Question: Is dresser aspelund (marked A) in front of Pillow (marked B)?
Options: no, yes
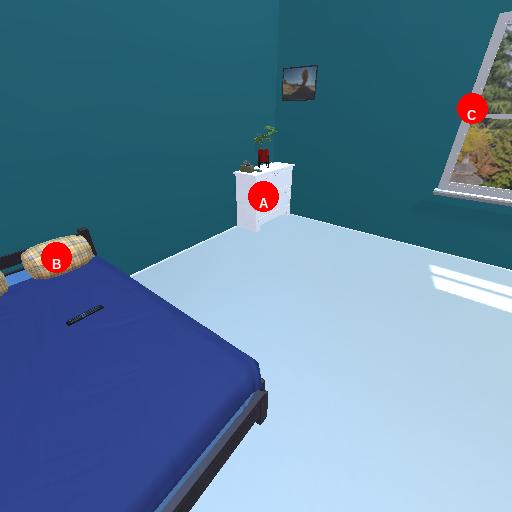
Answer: no